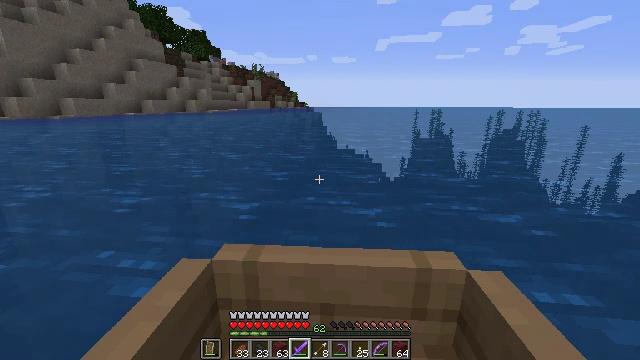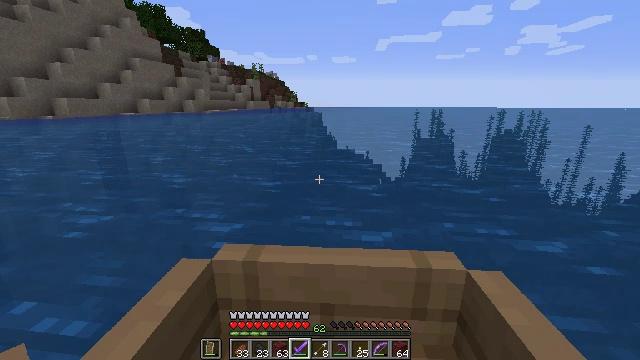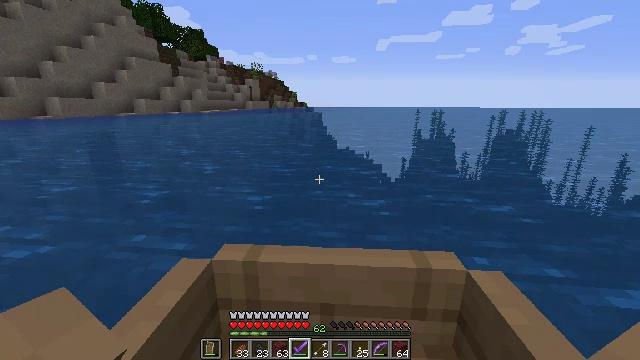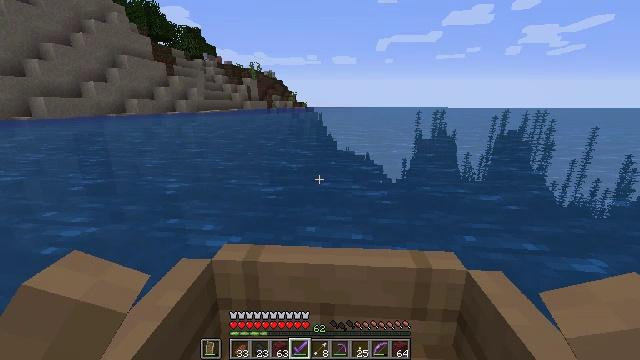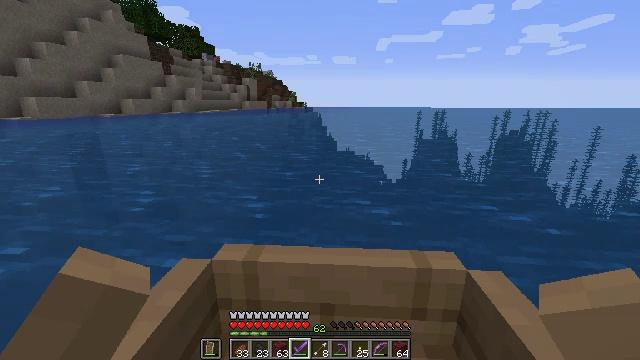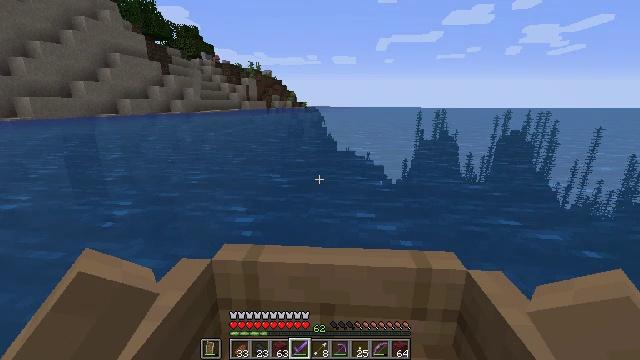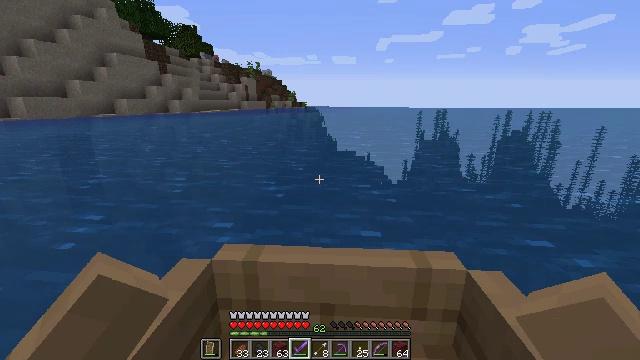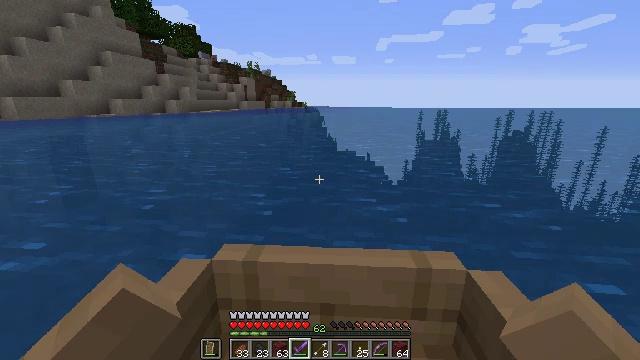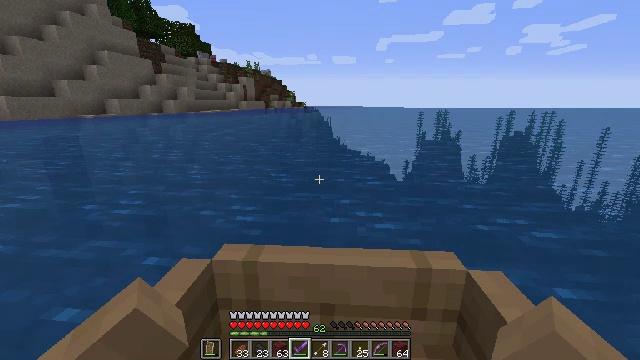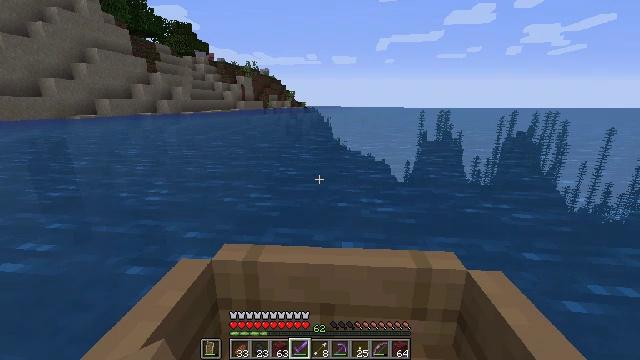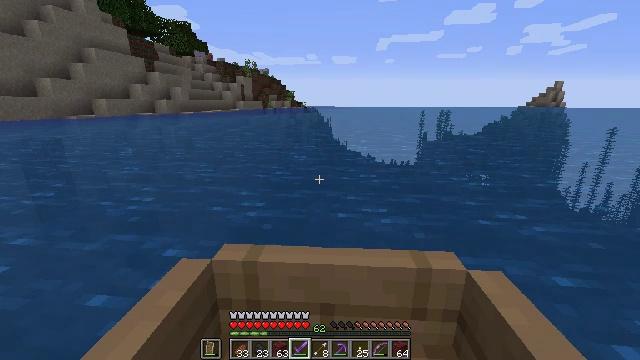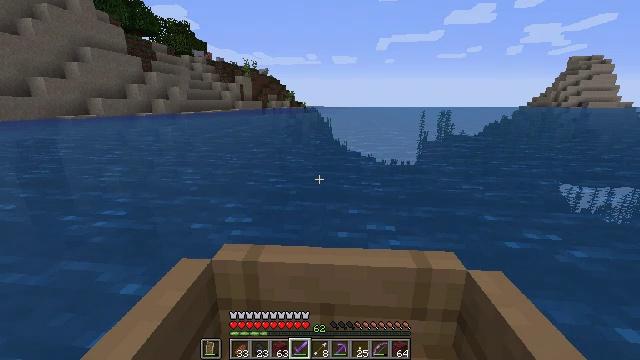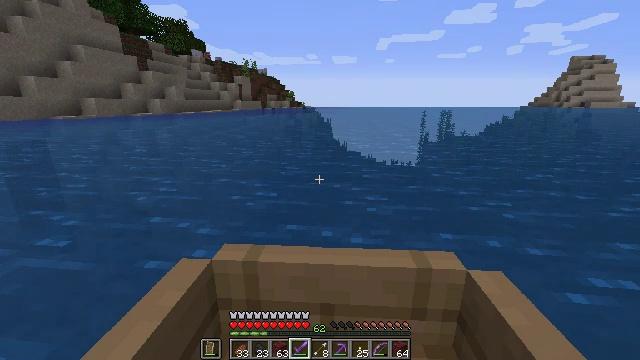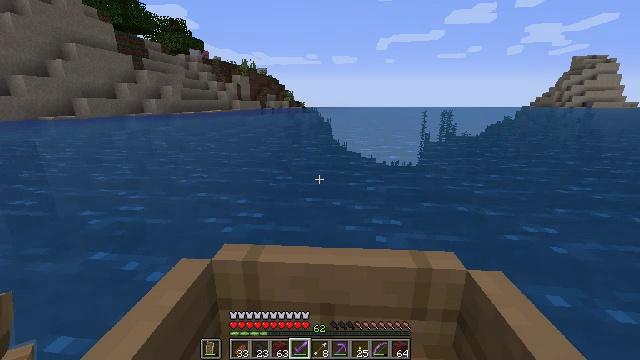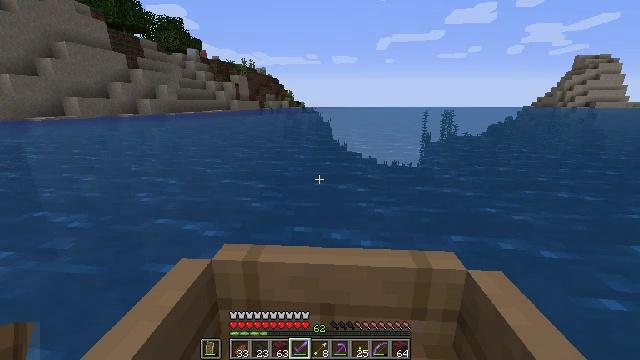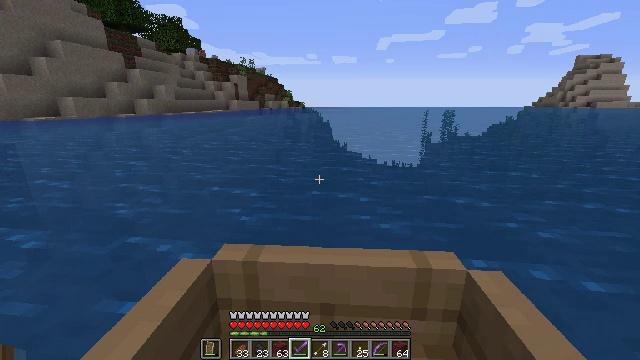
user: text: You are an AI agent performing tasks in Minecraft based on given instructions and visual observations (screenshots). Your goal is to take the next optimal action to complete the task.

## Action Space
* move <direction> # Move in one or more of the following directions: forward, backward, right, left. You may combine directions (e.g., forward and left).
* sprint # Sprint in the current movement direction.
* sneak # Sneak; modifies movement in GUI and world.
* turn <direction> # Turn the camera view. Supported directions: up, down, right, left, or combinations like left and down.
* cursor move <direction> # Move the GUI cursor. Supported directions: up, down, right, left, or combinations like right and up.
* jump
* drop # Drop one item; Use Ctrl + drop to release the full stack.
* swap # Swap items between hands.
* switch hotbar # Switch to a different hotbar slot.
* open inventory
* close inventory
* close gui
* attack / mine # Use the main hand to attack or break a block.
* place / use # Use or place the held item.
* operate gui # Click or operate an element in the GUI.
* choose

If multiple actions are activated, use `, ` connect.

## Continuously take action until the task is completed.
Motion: motion action
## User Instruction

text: Use an ender pearl and blaze powder to craft an ender eye.
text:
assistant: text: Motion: move forward
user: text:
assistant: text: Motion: move forward
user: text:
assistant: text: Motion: move forward
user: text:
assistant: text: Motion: move forward
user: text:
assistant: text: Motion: move forward
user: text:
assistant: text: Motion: move forward
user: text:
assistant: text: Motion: move forward
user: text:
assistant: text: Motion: move forward
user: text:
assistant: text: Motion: move forward
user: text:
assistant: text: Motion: move forward
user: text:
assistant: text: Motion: move forward
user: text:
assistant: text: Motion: move forward
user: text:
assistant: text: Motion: move forward
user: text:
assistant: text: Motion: move forward
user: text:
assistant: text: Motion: move forward
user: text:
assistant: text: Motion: move forward
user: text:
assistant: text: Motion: move forward
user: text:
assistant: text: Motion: move forward
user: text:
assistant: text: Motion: move forward
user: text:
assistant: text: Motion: move forward
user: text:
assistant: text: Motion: move forward
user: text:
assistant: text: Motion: move forward
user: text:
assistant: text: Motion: move forward
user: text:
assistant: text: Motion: move forward
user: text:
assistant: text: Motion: move forward
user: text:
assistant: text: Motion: move forward
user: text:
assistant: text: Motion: move forward
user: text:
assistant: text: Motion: move forward
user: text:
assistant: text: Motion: move forward
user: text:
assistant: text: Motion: move forward